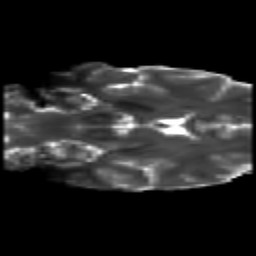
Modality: T2w
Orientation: coronal
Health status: healthy
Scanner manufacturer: siemens
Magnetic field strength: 3 T
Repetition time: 7.6 s
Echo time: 0.092 s